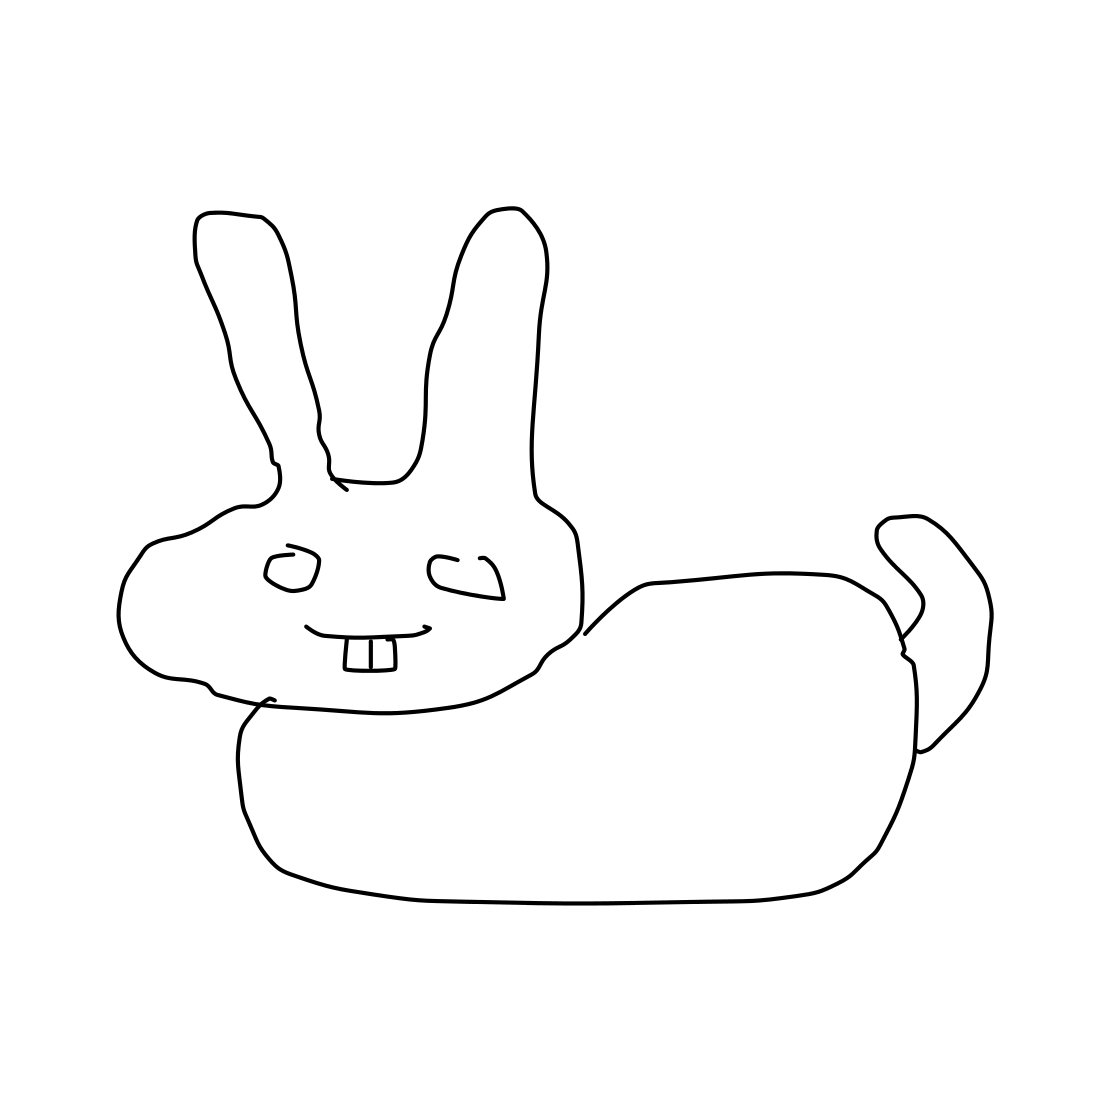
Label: rabbit